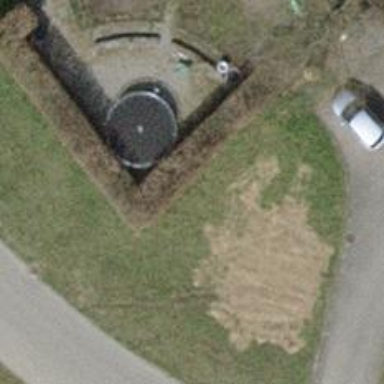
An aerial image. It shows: Hedge barrier.